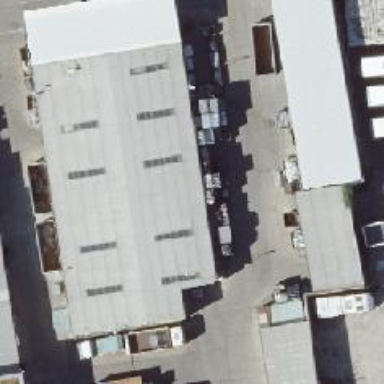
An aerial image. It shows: Retail building with recycling centre. They accept scrap metal for recycling.